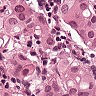
Metastatic tissue present: yes